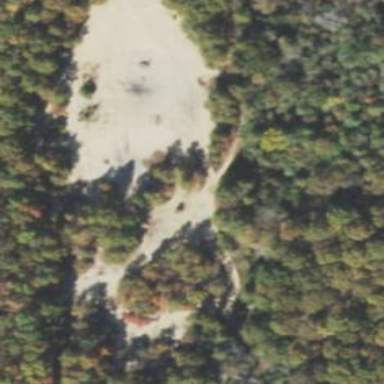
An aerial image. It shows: Natural area covered with sand.